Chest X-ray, PA view. Patient: 55 years old, sex F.
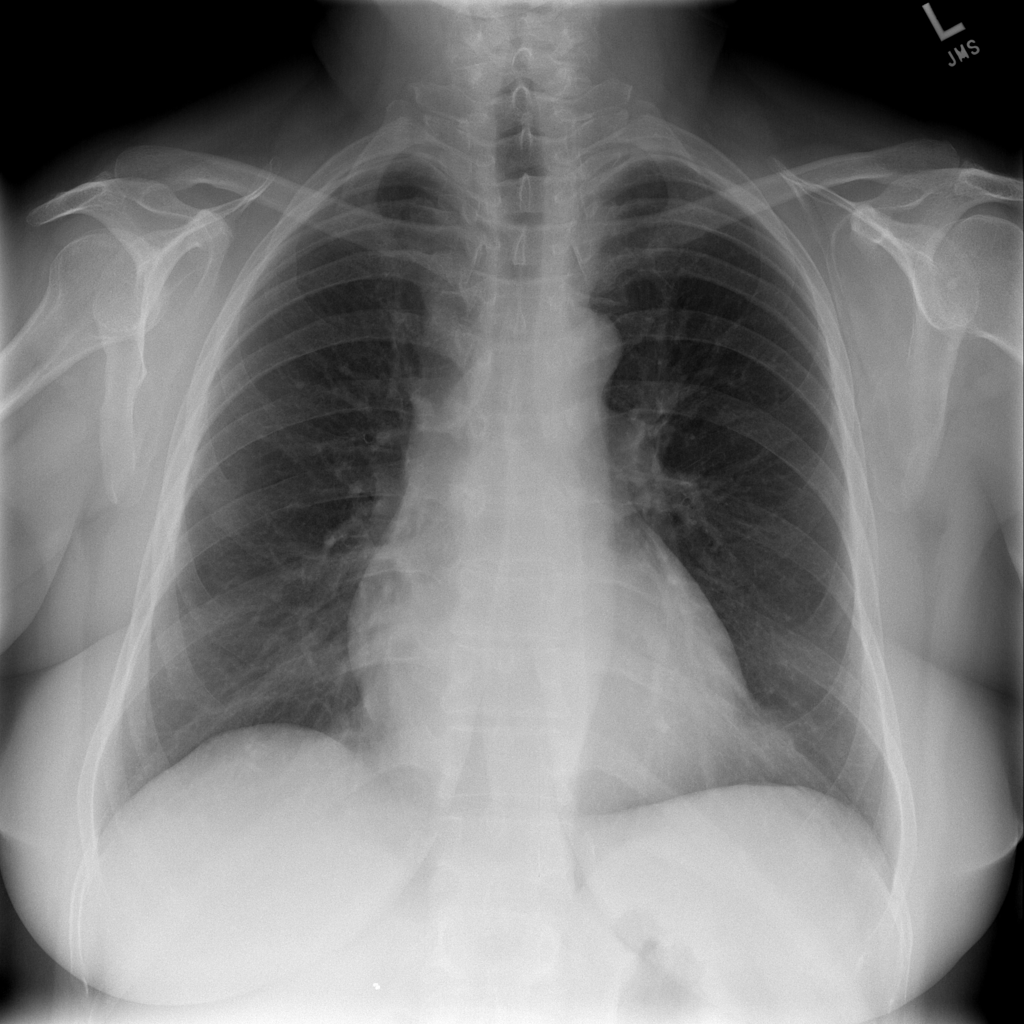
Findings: No Finding